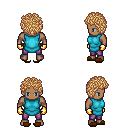
a pixel art fantasy rpg character, male body template, human, dark skin, teal tunic, magenta pants, light blonde curly afro hairstyle, gold gloves, brown slippers, four views (front, back, left, right), 2x2 character sprite sheet, small pixel art, hard edges, no anti-aliasing